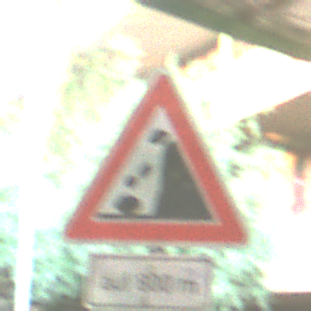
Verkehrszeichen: SteinschlagRechts
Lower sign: LaengeEinerStrecke5
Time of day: MorningAfternoon
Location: Roofed (Special)
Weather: NotSpecified
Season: NotSpecified
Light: Artificial